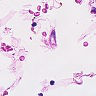
Metastatic tissue present: no